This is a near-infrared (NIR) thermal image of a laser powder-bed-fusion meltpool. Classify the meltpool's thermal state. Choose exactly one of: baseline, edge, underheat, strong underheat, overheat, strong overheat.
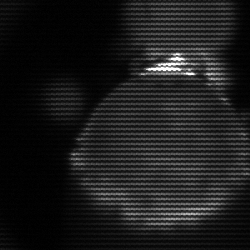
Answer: edge